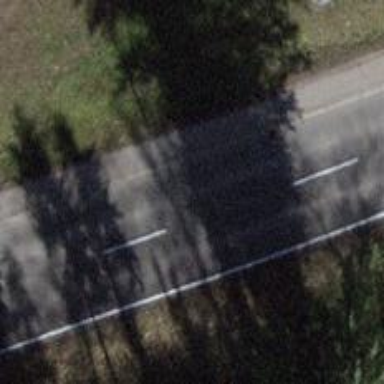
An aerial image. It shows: Asphalt sidewalk along the footway.